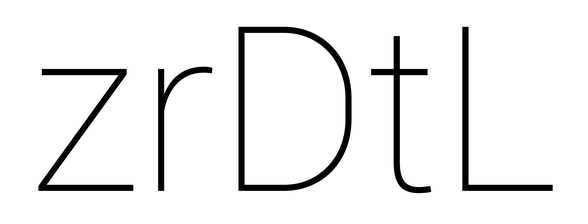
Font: Roboto_Thin